Question: I am trying to install pandas_datareader in Anaconda prompt by running the following command as per the official documentation:
'''
conda install -c anaconda pandas-datareader
'''
I am getting the error - "Solving environment : Failed" as shown below

I am connected to internet.
I found some links which said I needed to downgrade my Conda AND Python versions, so I tried that too, but it again says "Solving environment : Failed"
Also tried running the following command in Anaconda prompt,
'''
pip install pandas_datareader
'''
and it gave the error:
> Could not find a version that satisfies the requirement pandas_datareader (from versions: )
No matching distribution found for pandas_datareader
---
## Config Details
1. Conda version : 4.5.12
2. Python version : 3.7
3. OS : Windows 10
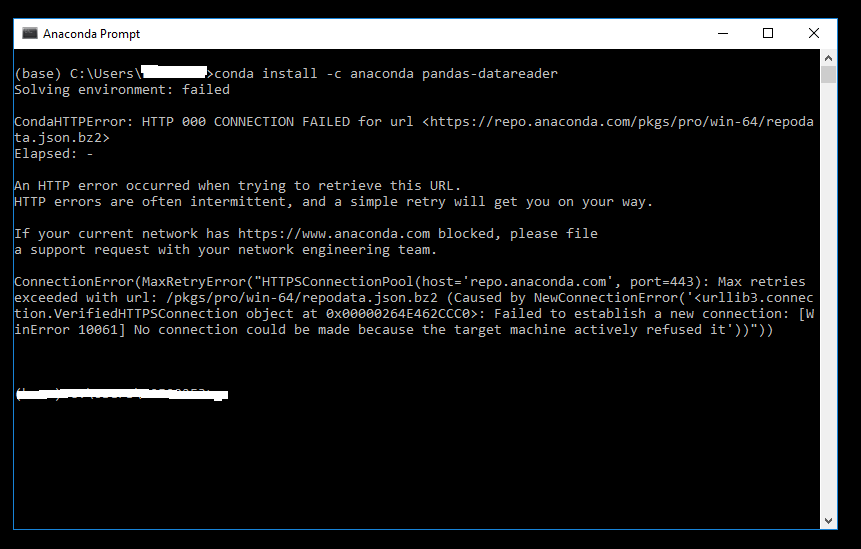
Answer: # PyPI Installation
The correct line for installing with PyPI is
'''
pip install pandas-datareader
'''
Note that the package name uses a hyphen ('pandas-datareader'), which is different from the underscore ('pandas_datareader') that is used when importing.
# Conda Installation
It's hard to answer this outright without more information. Other Windows 10 users who are behind proxies have reported the same error on <URL>, which includes potential solutions.
### Changing Python Version? No
I am skeptical that you would need to Python. You can easily test whether this is true without having to actually do it. Namely, if you really did need to change your Python version, then the following command would correctly solve the environment:
'''
conda create --dry-run -n test-pd-dr anaconda::pandas-datareader
'''
whereas this one would fail:
'''
conda create --dry-run -n test-pd-dr python=3.7 anaconda::pandas-datareader
'''
I expect they'd both fail. The first one attempts to create any environment with the only constraint being that it include 'pandas-datareader', whereas the second one additionally adds the constraint to use the same Python minor version you report. If they both fail, it's something else.
Also, changing Python versions is env is risky (it can break your Conda if done incorrectly) and requires following specific directions from Anaconda.